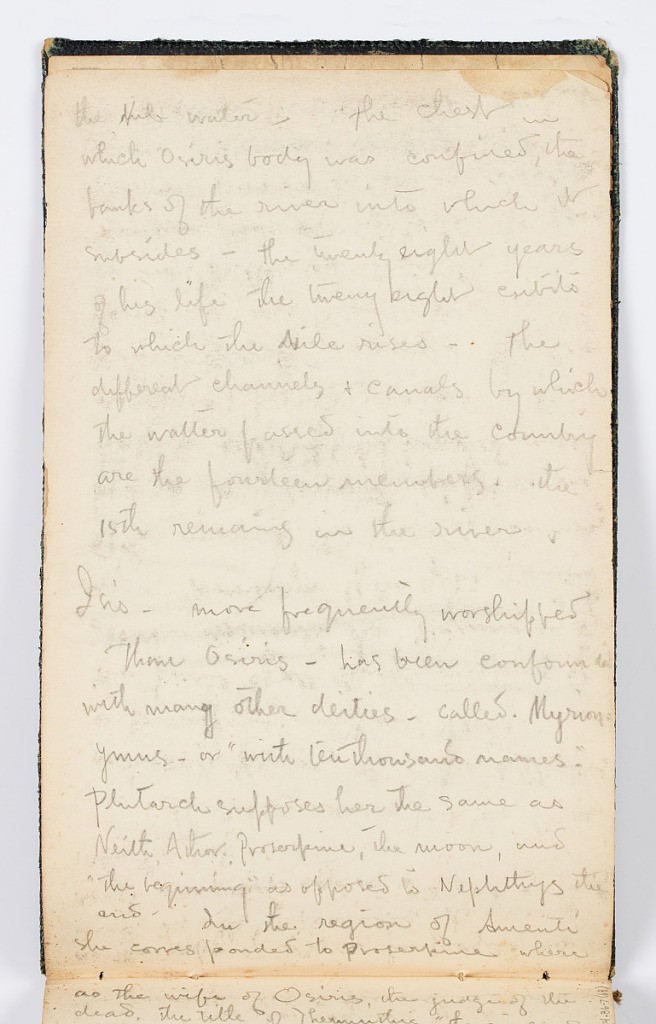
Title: Sketchbook Page: Notes on Ancient Egyptian Gods and Goddesses
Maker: Kenyon Cox, American, 1856–1919
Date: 1883
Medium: Graphite on paper
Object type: Sketchbook folio
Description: Notes about Ancient Egyptian gods and goddesses, including Isis, on Recto and Verso.